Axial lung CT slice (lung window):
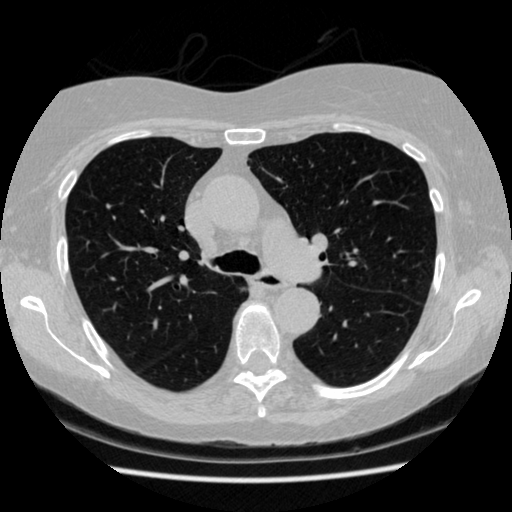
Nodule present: no